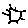
Label: sun